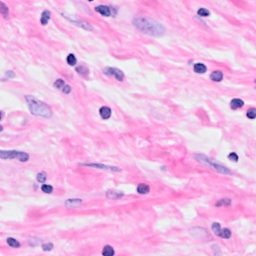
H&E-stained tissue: Breast